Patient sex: F
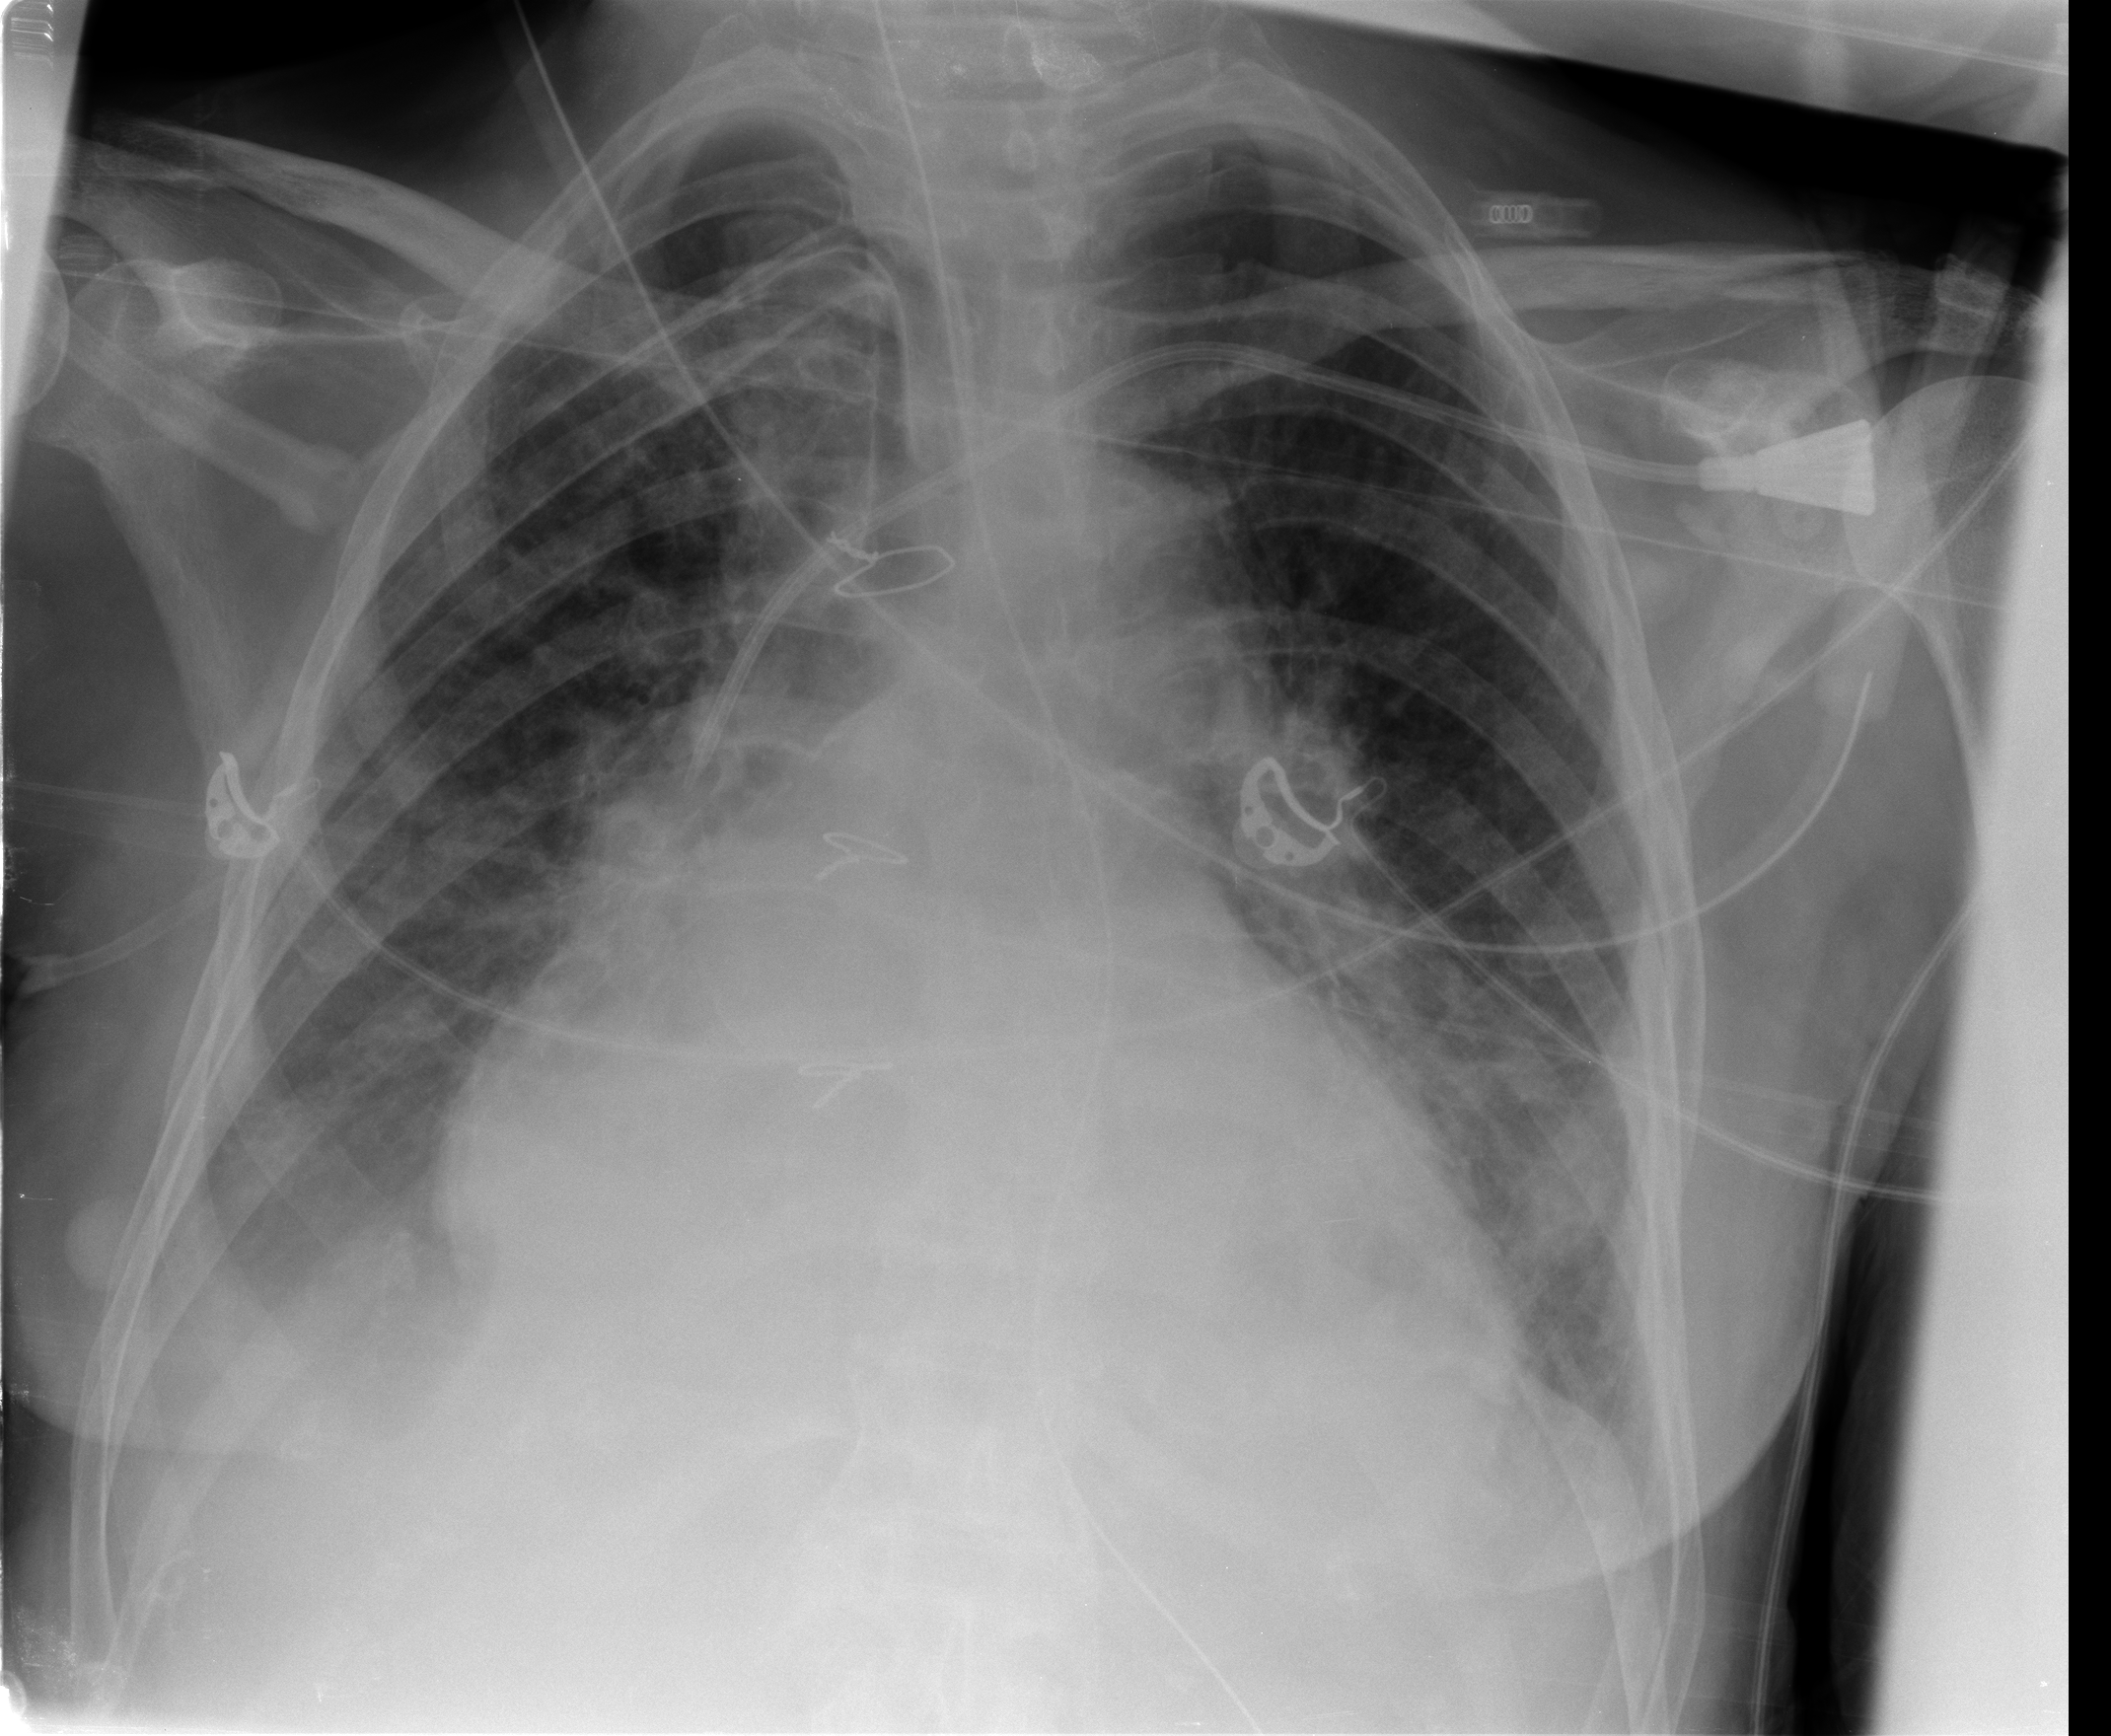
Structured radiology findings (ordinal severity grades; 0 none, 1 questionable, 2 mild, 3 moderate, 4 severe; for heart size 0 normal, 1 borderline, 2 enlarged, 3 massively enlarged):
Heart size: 3
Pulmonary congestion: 2
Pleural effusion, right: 2
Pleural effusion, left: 0
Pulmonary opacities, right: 0
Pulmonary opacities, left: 0
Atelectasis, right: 2
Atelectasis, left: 2